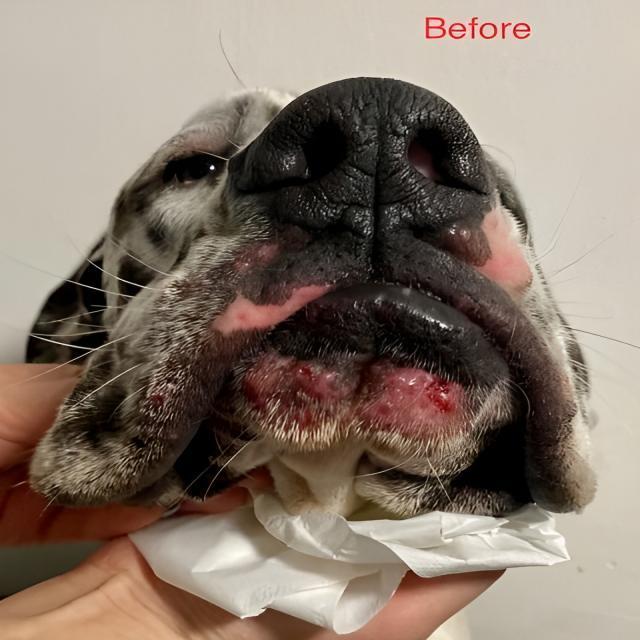
Canine dermatitis — inflammation of the skin presenting with erythema, pruritus, papules, and excoriation. May be allergic, contact, or atopic in origin.